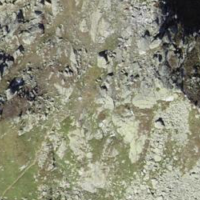
EUNIS habitat code: 31
Species observed at this site:
Pyrrhocorax graculus
Phoenicurus ochruros
Motacilla alba
Garrulus glandarius